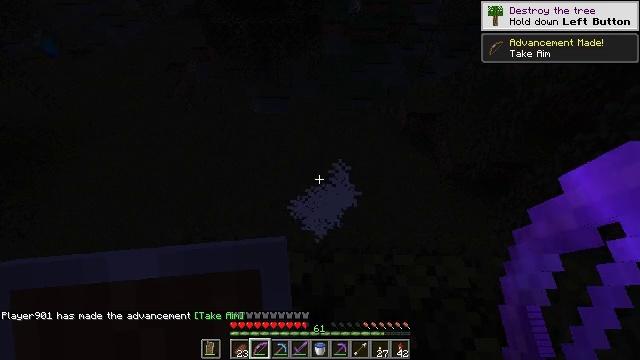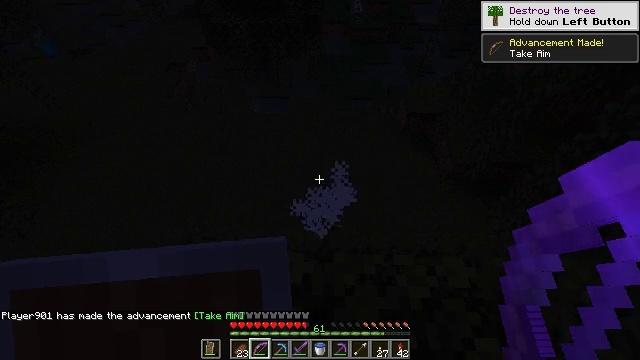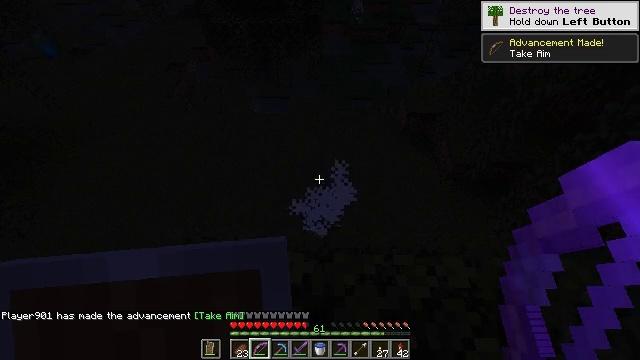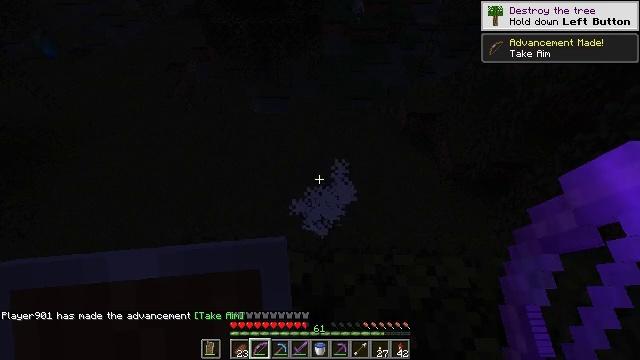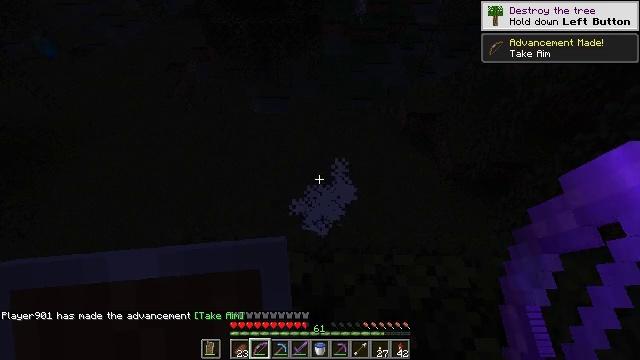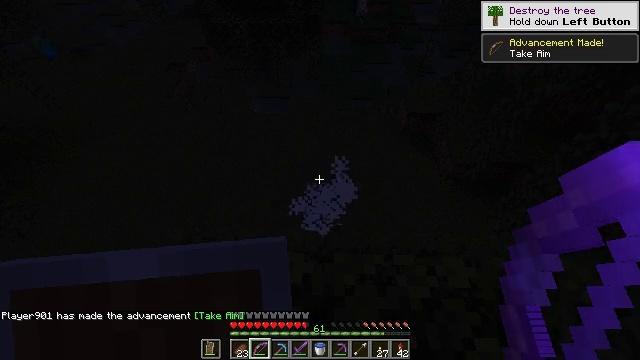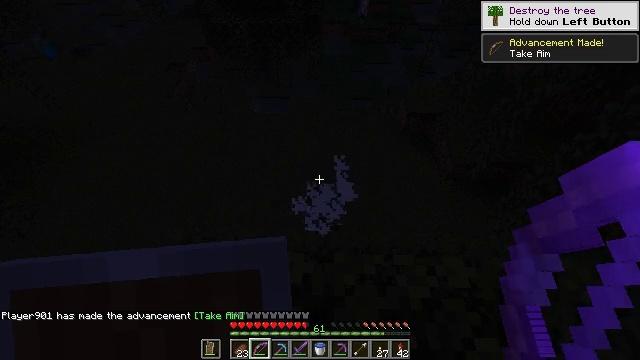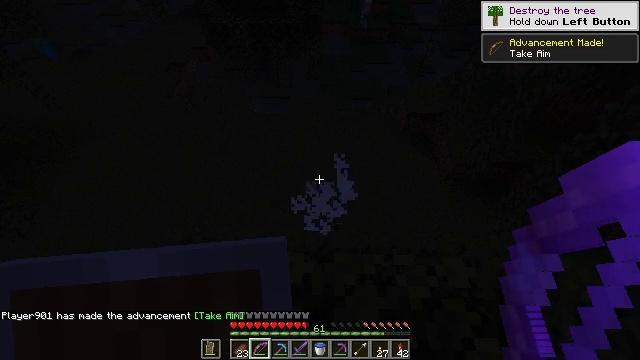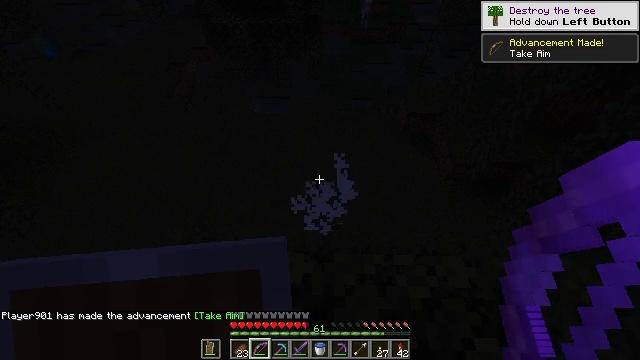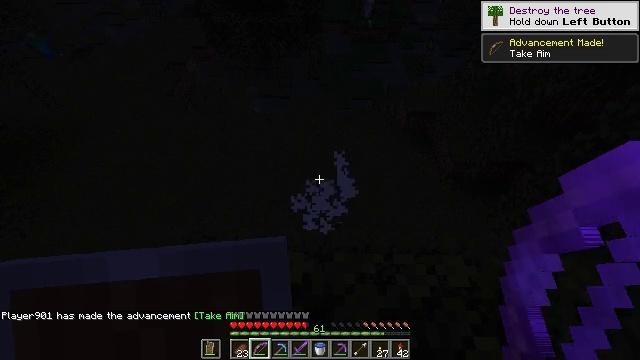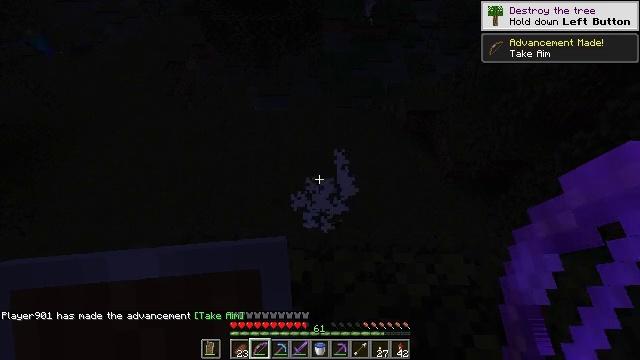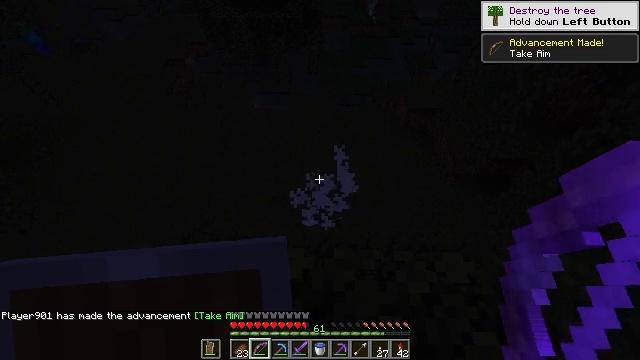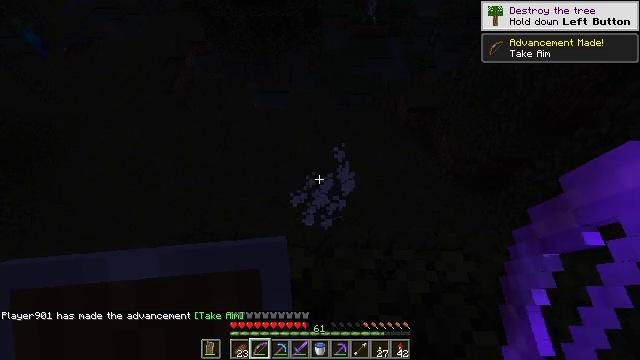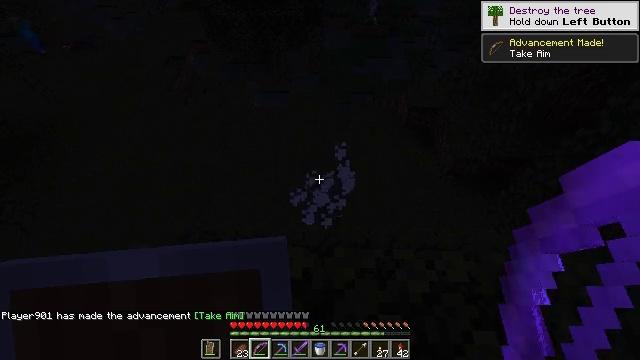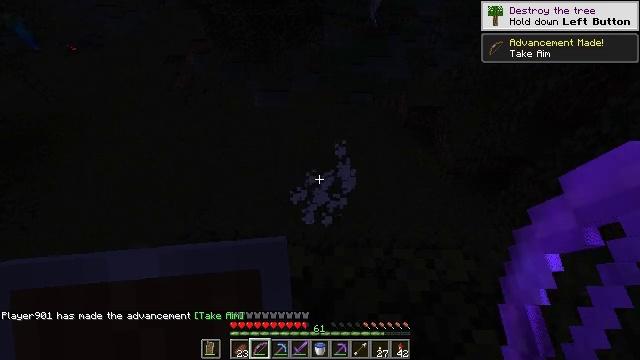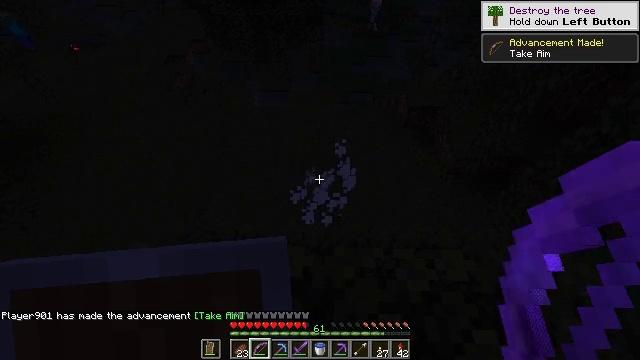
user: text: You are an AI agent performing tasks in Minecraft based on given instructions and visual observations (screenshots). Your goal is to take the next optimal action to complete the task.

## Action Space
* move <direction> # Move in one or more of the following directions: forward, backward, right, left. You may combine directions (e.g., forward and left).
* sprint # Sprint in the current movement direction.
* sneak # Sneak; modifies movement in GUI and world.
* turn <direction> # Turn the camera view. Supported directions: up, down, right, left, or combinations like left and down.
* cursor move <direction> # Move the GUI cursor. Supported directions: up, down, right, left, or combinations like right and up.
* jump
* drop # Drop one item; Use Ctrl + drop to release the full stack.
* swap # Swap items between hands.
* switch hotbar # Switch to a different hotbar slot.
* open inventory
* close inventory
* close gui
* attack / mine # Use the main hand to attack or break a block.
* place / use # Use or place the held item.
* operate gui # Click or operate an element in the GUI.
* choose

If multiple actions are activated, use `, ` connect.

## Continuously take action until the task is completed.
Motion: motion action
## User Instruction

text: Kill enemies.
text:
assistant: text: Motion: no_op
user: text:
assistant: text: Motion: no_op
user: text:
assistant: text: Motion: no_op
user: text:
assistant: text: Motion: no_op
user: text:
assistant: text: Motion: no_op
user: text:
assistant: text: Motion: no_op
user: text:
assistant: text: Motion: no_op
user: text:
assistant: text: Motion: no_op
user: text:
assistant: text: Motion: no_op
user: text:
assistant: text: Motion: no_op
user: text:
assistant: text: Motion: no_op
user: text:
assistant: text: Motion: no_op
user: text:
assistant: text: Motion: no_op
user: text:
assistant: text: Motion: no_op
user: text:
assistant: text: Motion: no_op
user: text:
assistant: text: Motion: no_op
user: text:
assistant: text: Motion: no_op
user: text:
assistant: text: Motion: no_op
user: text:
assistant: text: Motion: no_op
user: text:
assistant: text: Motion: no_op
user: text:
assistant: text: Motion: no_op
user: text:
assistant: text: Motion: move forward
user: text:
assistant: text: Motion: move forward
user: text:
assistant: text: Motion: no_op
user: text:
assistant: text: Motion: no_op
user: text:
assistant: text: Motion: no_op
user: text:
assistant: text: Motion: no_op
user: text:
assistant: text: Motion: no_op
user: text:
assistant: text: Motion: no_op
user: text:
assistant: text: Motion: no_op